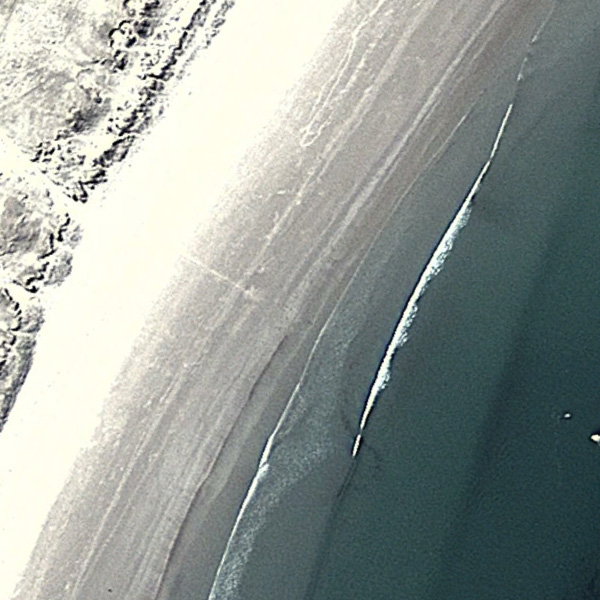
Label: Beach